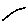
Label: line